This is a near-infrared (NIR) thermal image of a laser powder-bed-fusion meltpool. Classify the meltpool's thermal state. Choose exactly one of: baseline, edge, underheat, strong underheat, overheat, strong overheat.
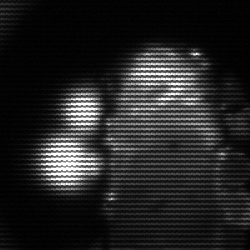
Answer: strong underheat